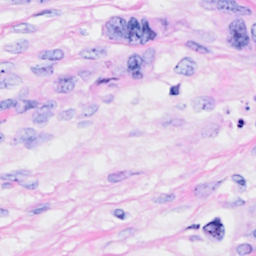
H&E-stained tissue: Breast